Question: I have a custom plugin which has a nature of PHP. Now i dont want to make the developer install PDT and smarty PDT seperately. So i am including both the plugins along with my plugin for installation. I have created the plugin, the only problem i am facing during installation is smarty PDT needs Eclipse PDT installed beforehand. But as i want all the 3 plugins to be installed at one go , this is not happening.

The code for site.xml(The update site which contains These 3 features, one of the feature consists of my plugin too) is as follows:
'''
<?xml version="1.0" encoding="UTF-8"?>
<site>
<feature url="features/RudraX_1.0.0.201505071712.jar" id="RudraX" version="1.0.0.201505071712">
<category name="Rudrax"/>
</feature>
<feature url="features/org.eclipse.php_3.2.0.201306051924.jar" id="org.eclipse.php" version="3.2.0.201306051924">
<category name="Rudrax"/>
</feature>
<feature url="features/org.eclipse.php.smarty_feature_0.91.0.jar" id="org.eclipse.php.smarty_feature" version="0.91">
<category name="Rudrax"/>
</feature>
<category-def name="Rudrax" label="Rudrax"/>
</site>
'''
So how should i go about with this. If there is need of any code do ask me
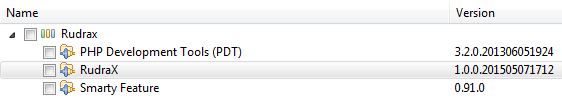
Answer: You should create feature with dependency into another feature/plugins, example from <URL>:
'''
<requires>
<import feature="org.eclipse.php" version="3.4.0" match="greaterOrEqual"/>
<import feature="com.dubture.composer.feature" version="1.0.2" match="greaterOrEqual"/>
<import feature="com.dubture.twig.feature" version="1.0.11" match="greaterOrEqual"/>
<import feature="org.eclipse.platform" version="4.2.0" match="greaterOrEqual"/>
<import feature="com.dubture.doctrine.feature" version="1.0.8" match="greaterOrEqual" />
</requires>
'''